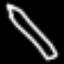
Label: pencil